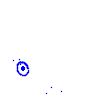
Particle: electron